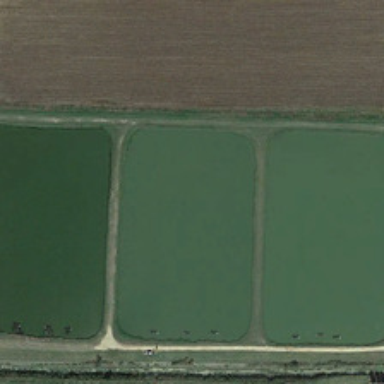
Three rectangular ponds are near piece of farmland .